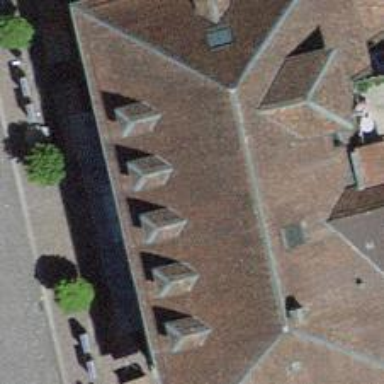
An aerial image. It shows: Museum.